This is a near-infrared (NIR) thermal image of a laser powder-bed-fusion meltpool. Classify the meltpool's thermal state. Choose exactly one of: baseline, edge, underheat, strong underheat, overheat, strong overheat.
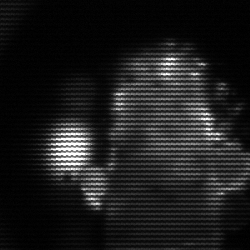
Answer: strong underheat